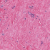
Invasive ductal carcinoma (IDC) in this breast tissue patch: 0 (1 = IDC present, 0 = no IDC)